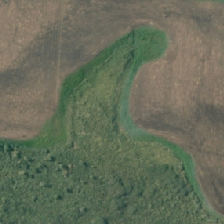
Land cover: herbaceous_freshwater_vege